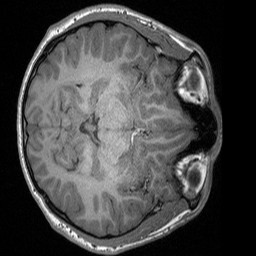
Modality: T1w
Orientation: axial
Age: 18
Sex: female
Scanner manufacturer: siemens
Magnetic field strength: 3 T
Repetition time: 1.64 s
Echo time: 0.00234 s